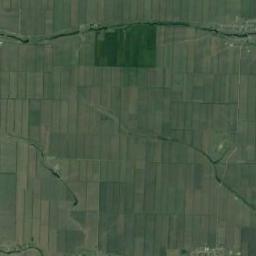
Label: rectangular_farmland